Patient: sex M, age 26
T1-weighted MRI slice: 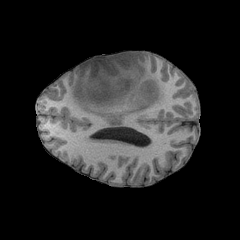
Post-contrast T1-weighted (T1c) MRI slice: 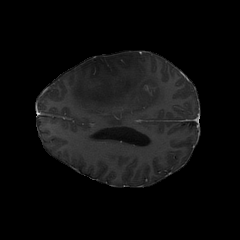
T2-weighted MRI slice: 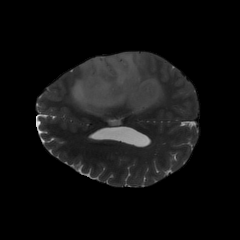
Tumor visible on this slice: yes
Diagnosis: Astrocytoma, IDH-mutant
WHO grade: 3